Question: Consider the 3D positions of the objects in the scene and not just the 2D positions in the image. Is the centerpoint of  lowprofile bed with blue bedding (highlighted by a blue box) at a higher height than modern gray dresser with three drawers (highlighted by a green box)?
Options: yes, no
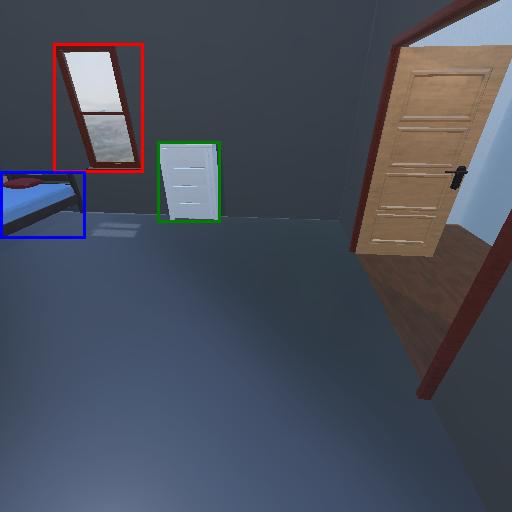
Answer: yes